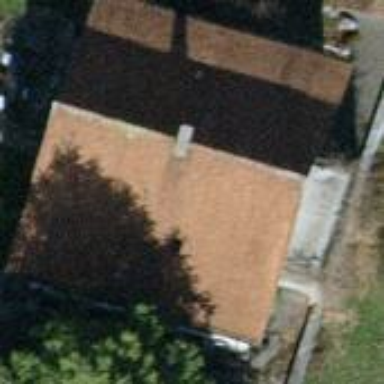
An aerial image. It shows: Detached building with gabled roof.